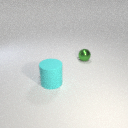
large cyan rubber cylinder in front of small green metal sphere